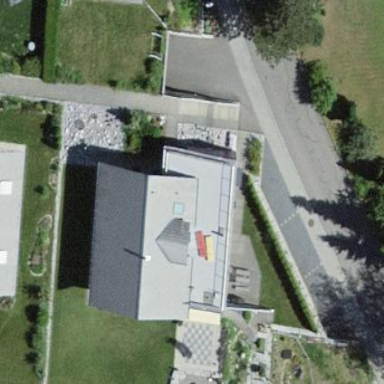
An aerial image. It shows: Simple house.